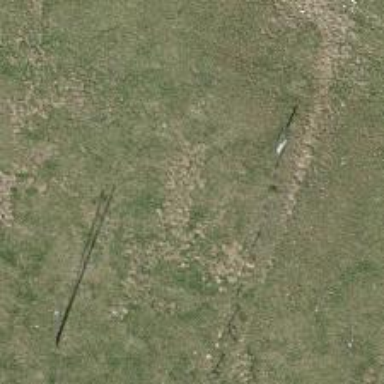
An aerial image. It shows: Power pole.